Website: apple
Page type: account-dashboard
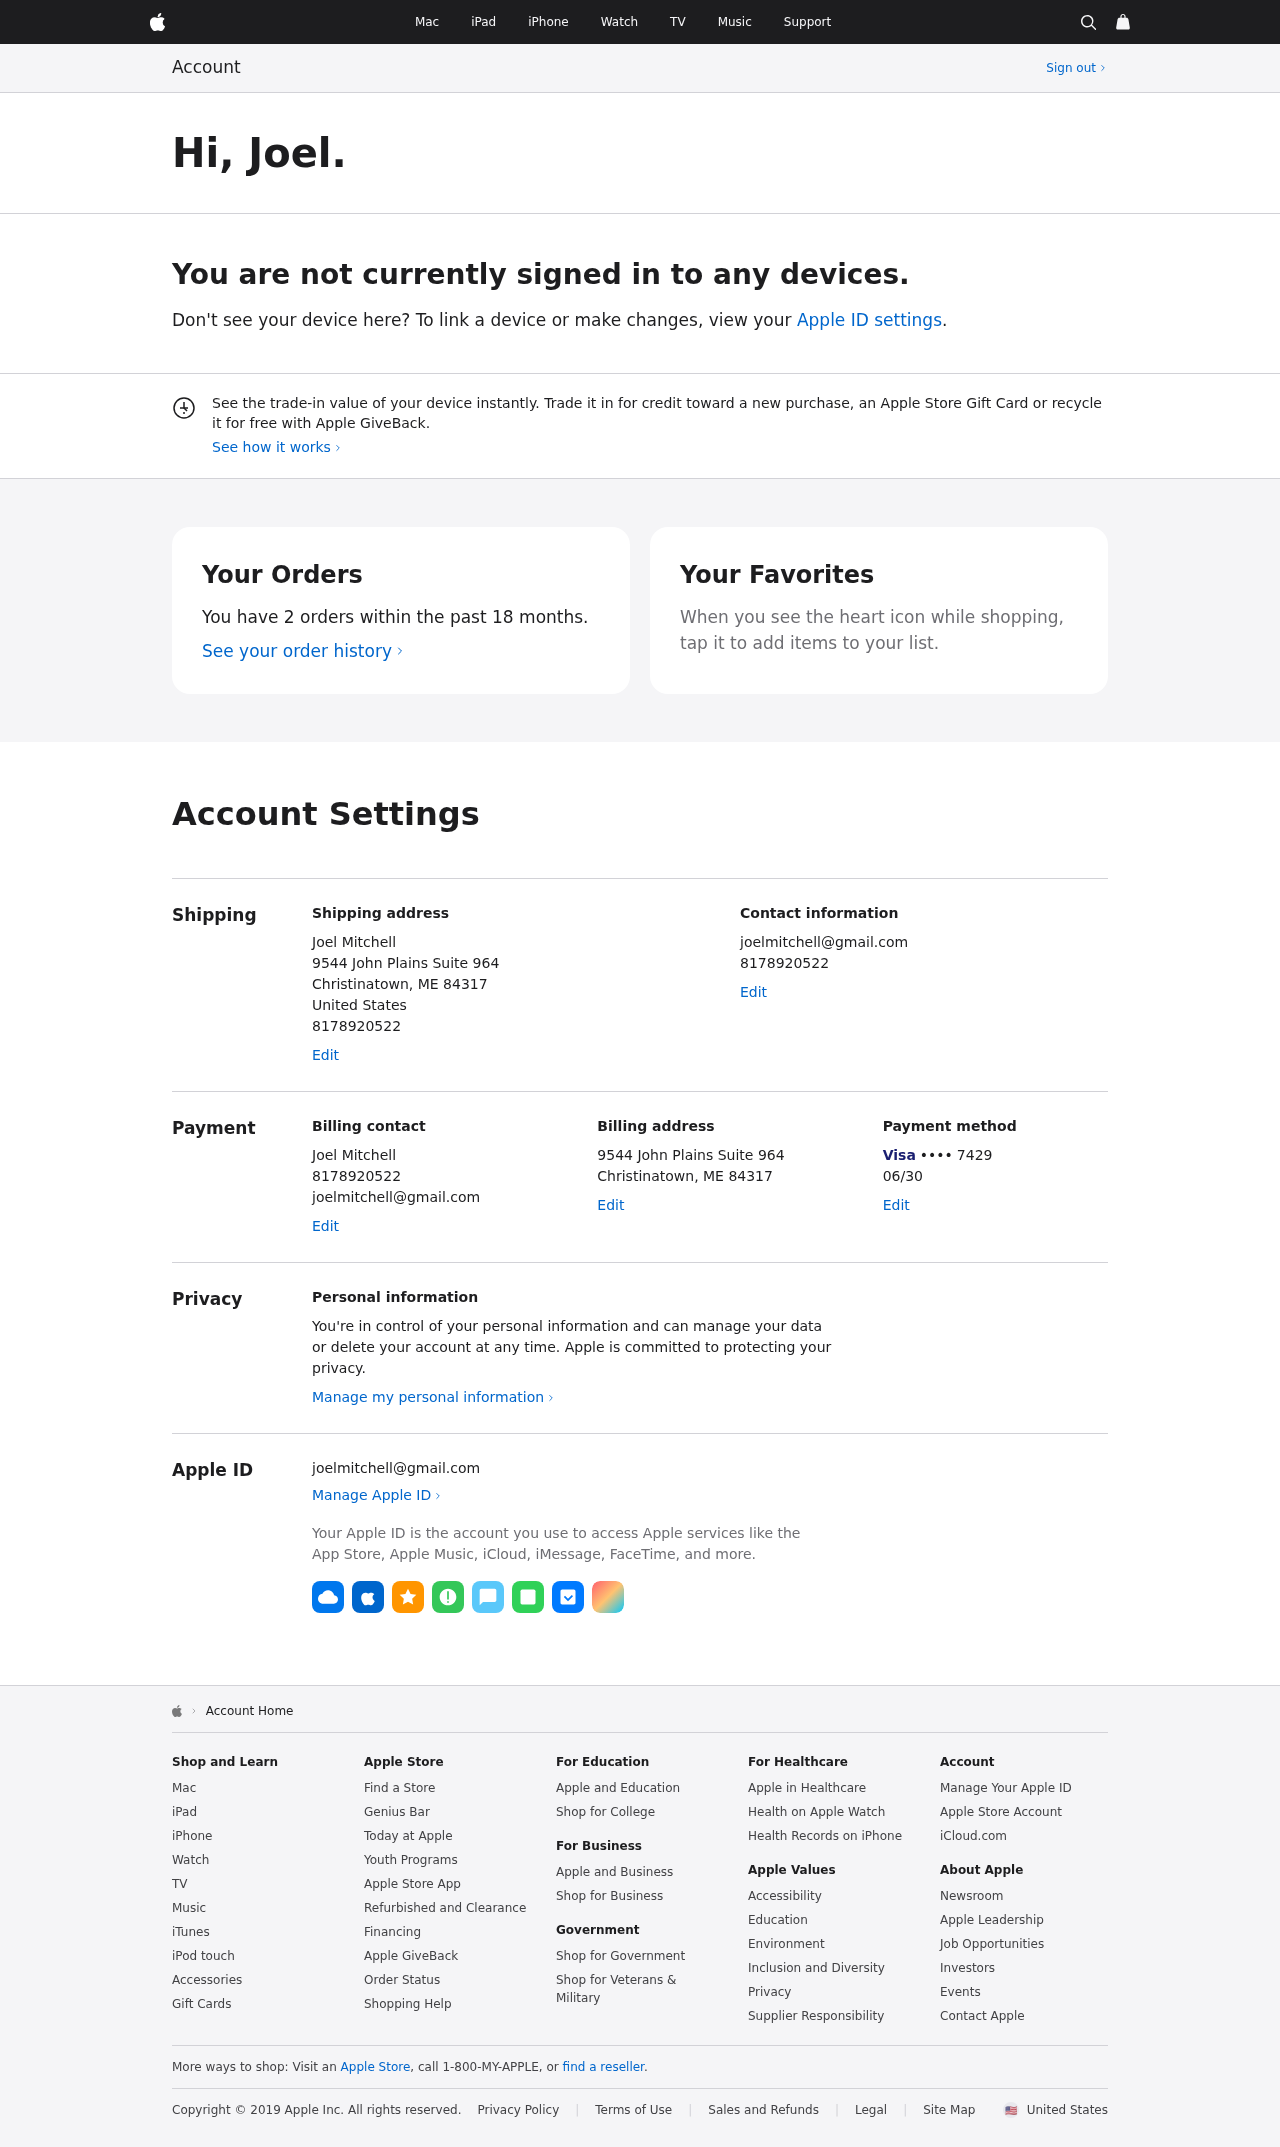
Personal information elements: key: PII_CARD_EXPIRY
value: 06/30
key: PII_CARD_LAST4
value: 7429
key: PII_CARD_TYPE
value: Visa
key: PII_CITY_STATE_ZIP
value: Christinatown, ME 84317
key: PII_COUNTRY
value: United States
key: PII_EMAIL
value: joelmitchell@gmail.com
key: PII_FIRSTNAME
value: Joel
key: PII_FULLNAME
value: Joel Mitchell
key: PII_PHONE
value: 8178920522
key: PII_STREET
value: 9544 John Plains Suite 964
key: PII_PHONE2
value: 8178920522
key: PII_FULLNAME2
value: Joel Mitchell
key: PII_PHONE3
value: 8178920522
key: PII_EMAIL2
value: joelmitchell@gmail.com
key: PII_CITY
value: Christinatown
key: PII_STATE_ABBR
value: ME
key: PII_POSTCODE
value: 84317
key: PII_POSTCODE_FULL
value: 84317
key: PII_CITY_STATE
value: Christinatown, ME
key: PII_POSTCODE_NUMERIC
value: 84317
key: PII_EMAIL3
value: joelmitchell@gmail.com